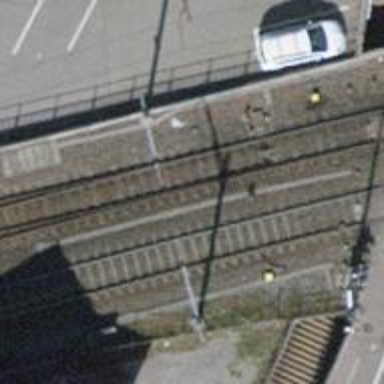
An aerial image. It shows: Solitary milestone along the railway.